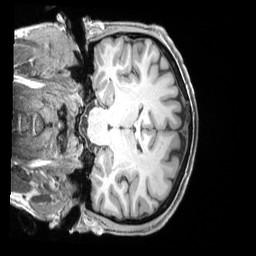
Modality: T1w
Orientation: coronal
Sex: male
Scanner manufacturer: siemens
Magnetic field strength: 3 T
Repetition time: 2.4 s
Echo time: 0.00222 s